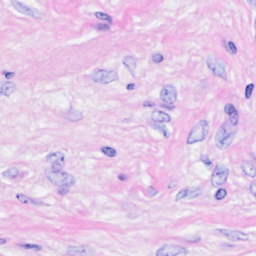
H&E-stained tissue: Breast